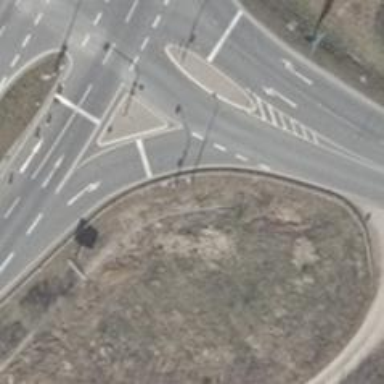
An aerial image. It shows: Road with traffic signals.